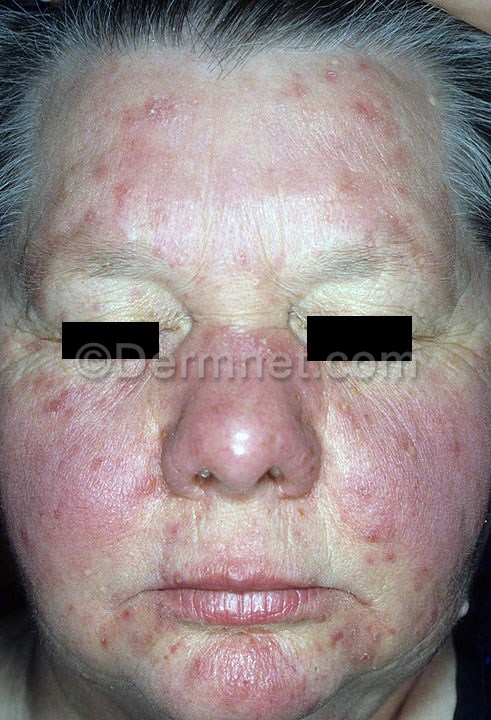
Disease: Acne and Rosacea Photos